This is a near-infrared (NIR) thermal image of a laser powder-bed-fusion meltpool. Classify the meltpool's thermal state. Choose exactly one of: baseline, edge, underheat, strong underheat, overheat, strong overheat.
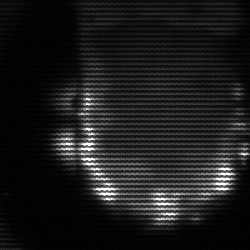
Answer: baseline